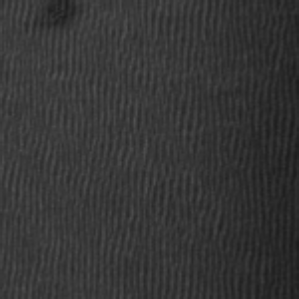
Label: frost